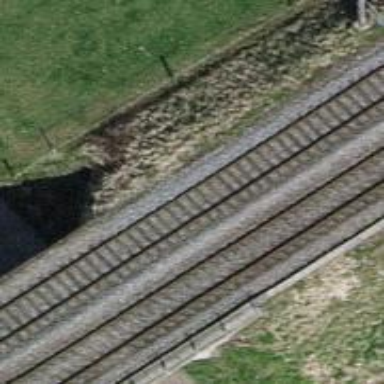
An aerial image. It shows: Railway bridge with electrified contact lines.